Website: walmart
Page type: customer-info-address
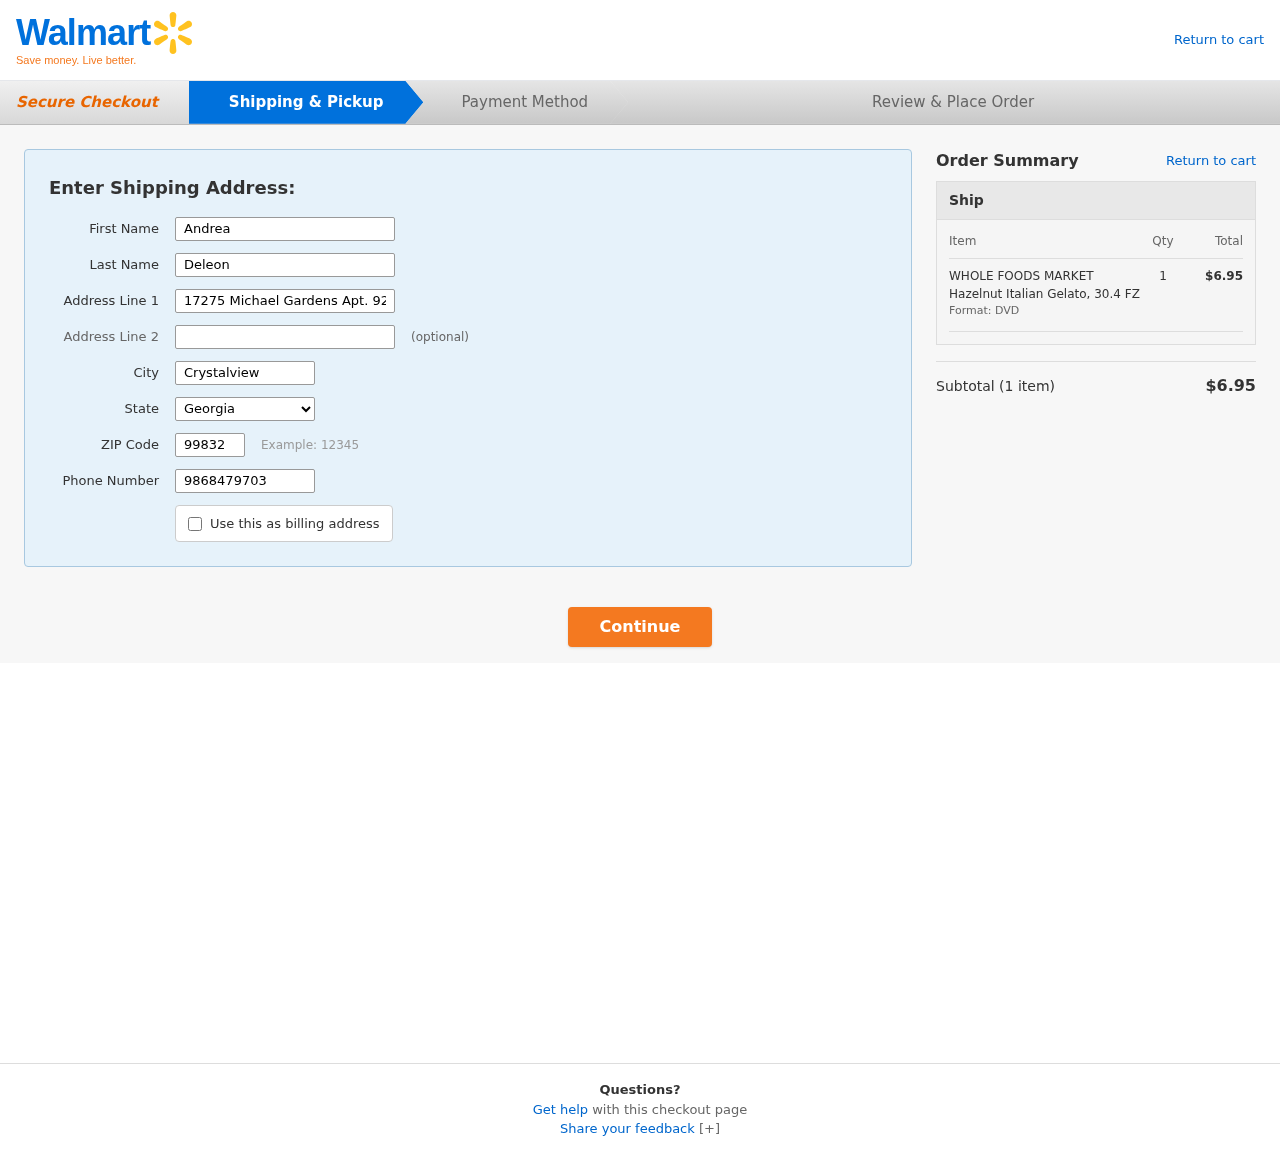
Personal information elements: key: PII_CITY
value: Crystalview
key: PII_FIRSTNAME
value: Andrea
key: PII_LASTNAME
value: Deleon
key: PII_PHONE
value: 9868479703
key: PII_POSTCODE
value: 99832
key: PII_STATE
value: Georgia
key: PII_STREET
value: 17275 Michael Gardens Apt. 926
Product elements: key: PRODUCT1_NAME
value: WHOLE FOODS MARKET Hazelnut Italian Gelato, 30.4 FZ
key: PRODUCT1_QUANTITY
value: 1
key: PRODUCT1_LINE_TOTAL
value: $6.95
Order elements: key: ORDER_NUM_ITEMS
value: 1
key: ORDER_SUBTOTAL
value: $6.95